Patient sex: F
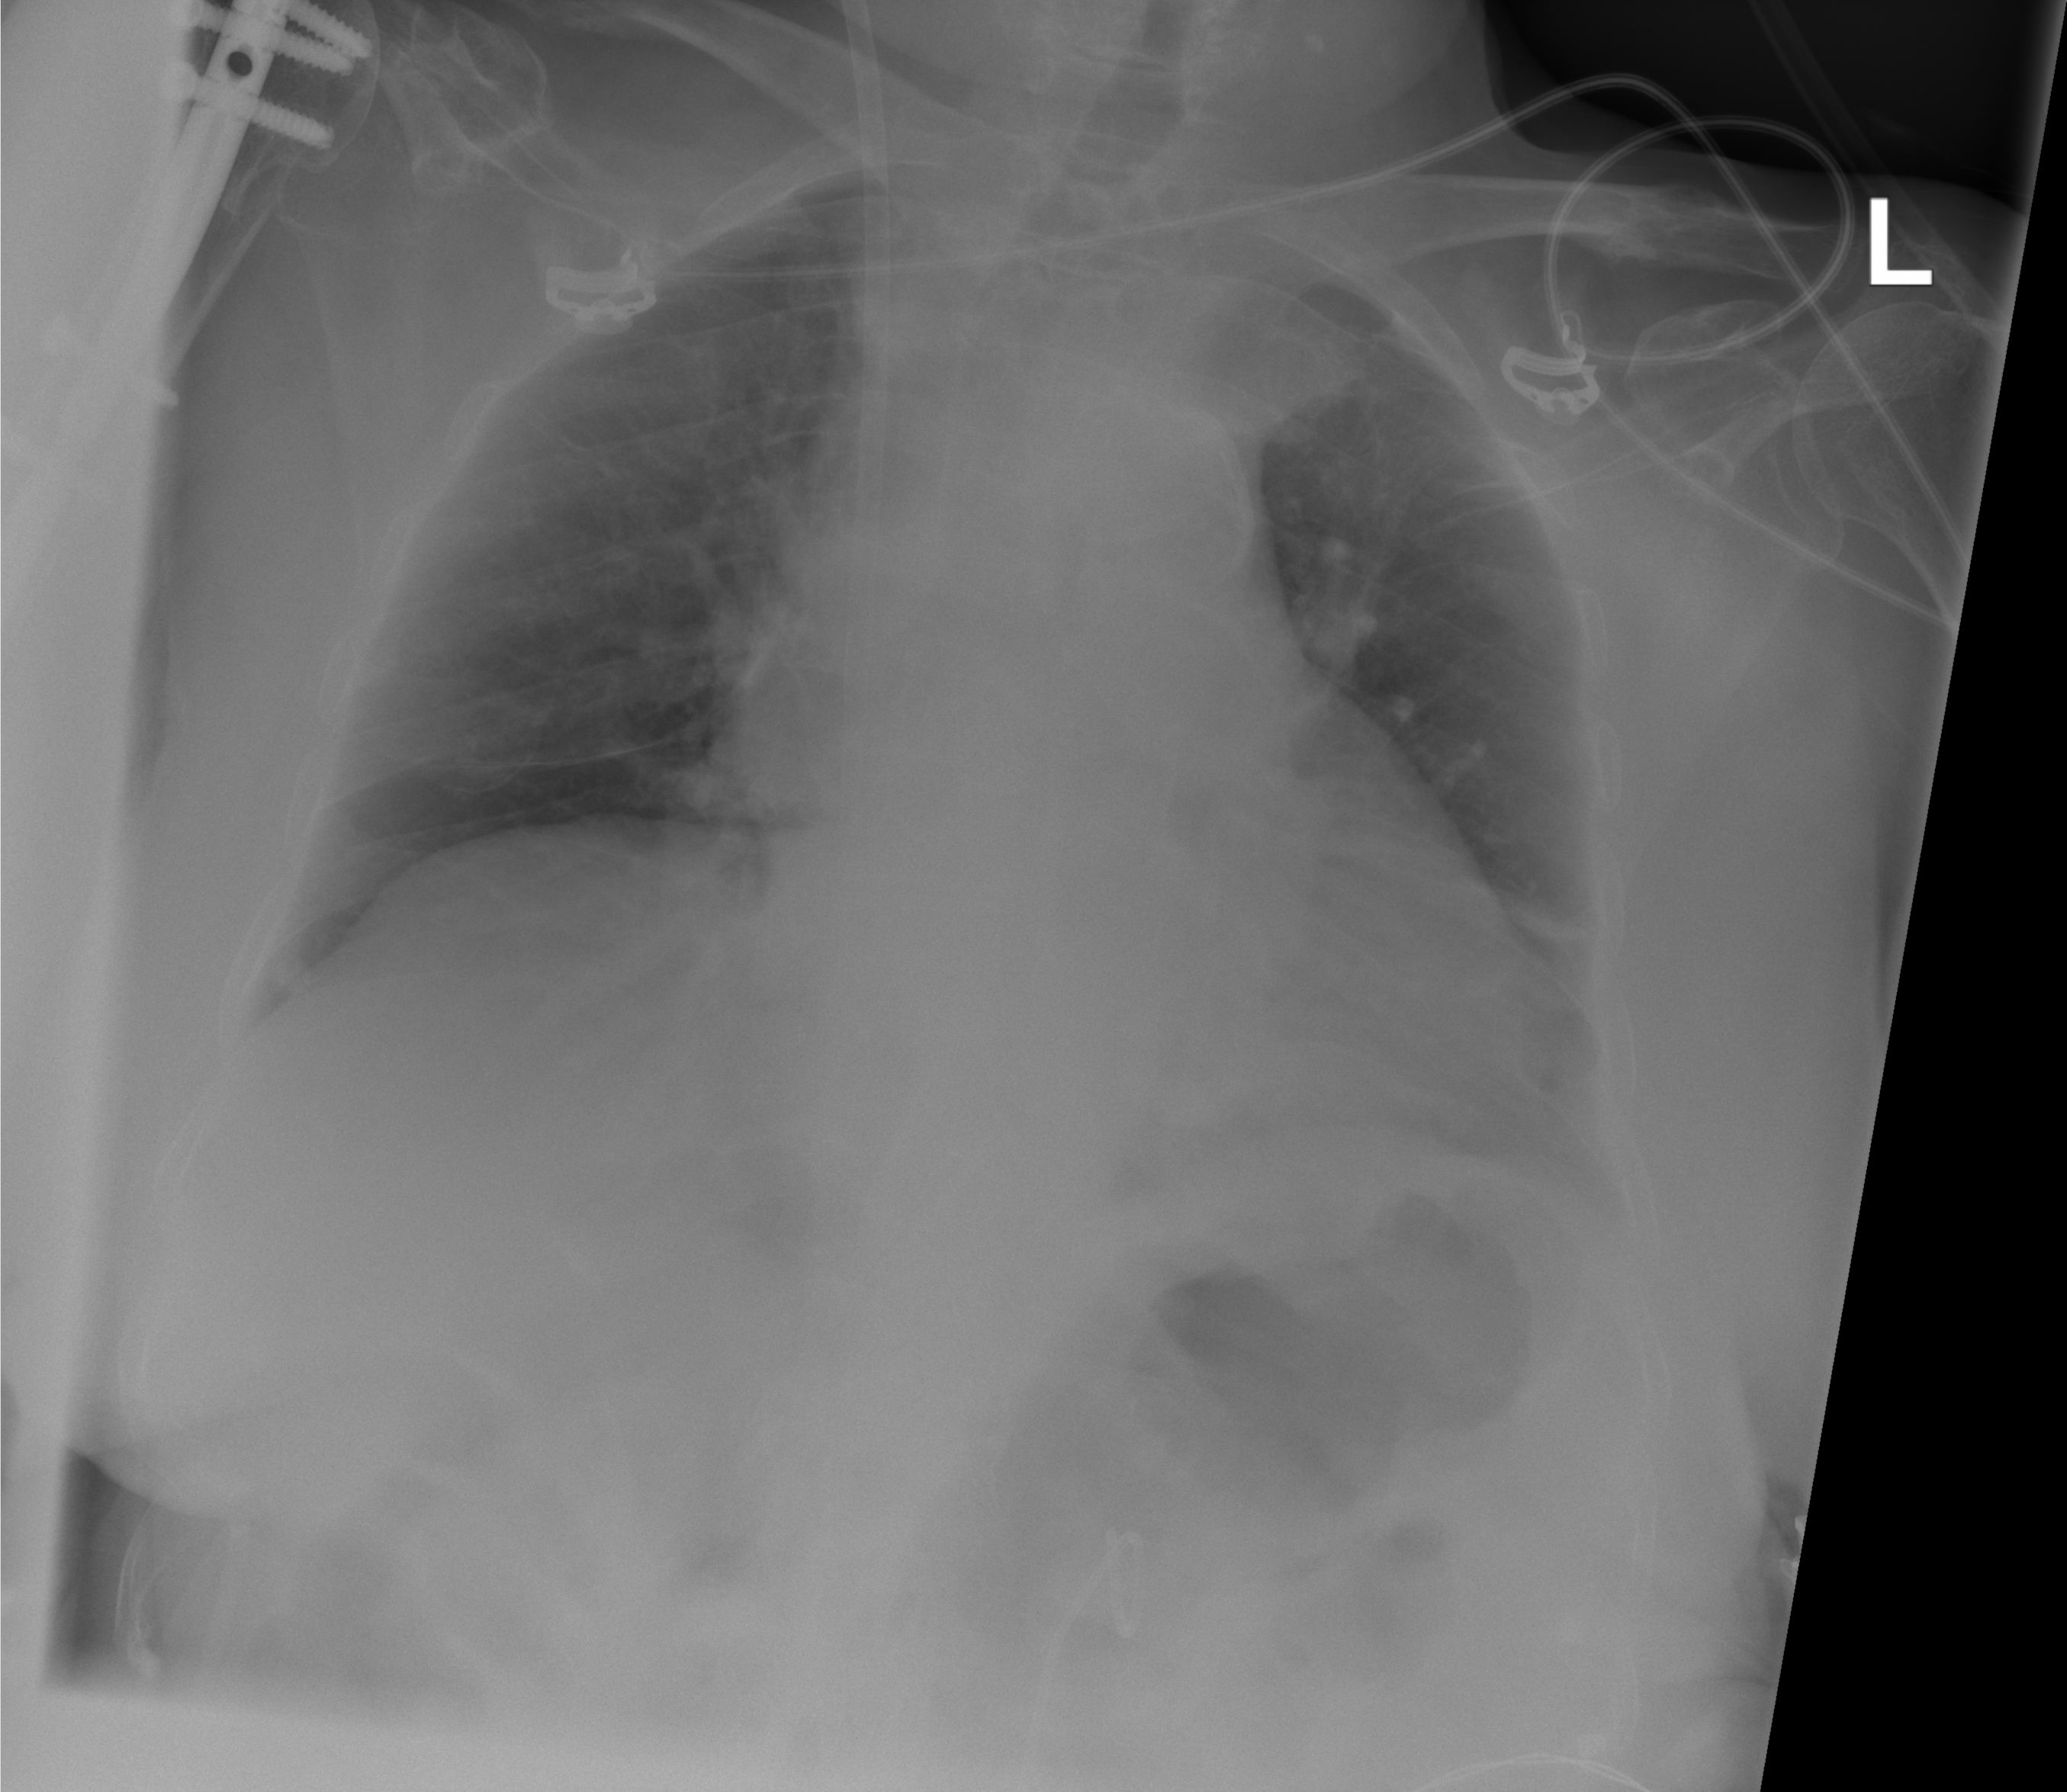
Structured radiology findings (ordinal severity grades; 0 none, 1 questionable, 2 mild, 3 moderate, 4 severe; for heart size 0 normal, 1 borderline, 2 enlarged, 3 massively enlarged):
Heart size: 2
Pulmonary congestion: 2
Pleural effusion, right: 0
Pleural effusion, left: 2
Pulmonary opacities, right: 0
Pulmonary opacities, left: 0
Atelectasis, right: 0
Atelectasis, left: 2